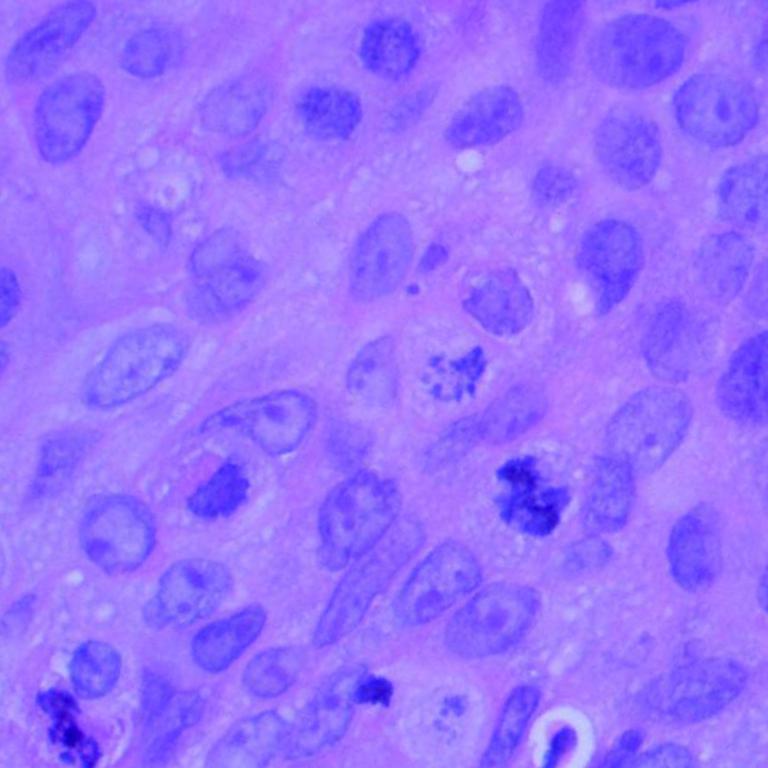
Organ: lung
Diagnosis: squamous carcinomas